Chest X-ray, AP view. Patient: 36 years old, sex F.
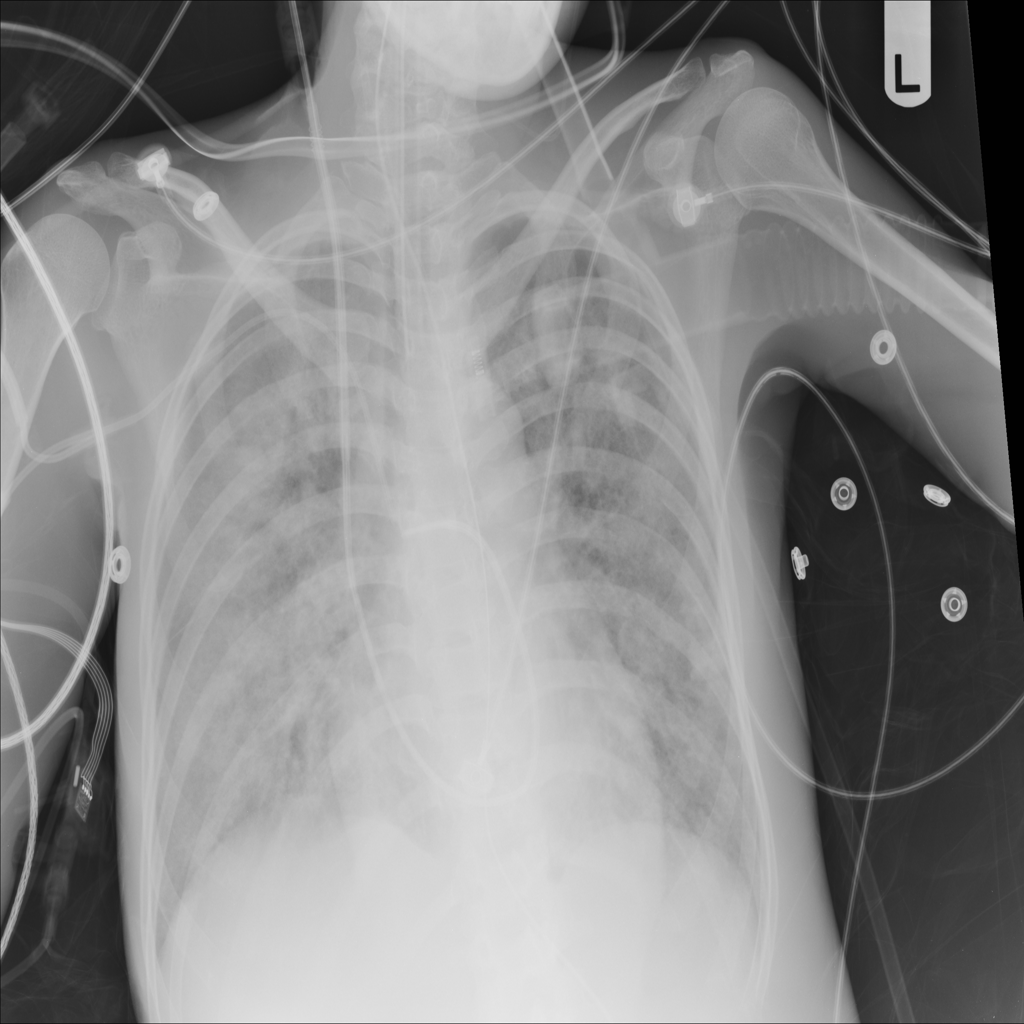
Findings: No Finding